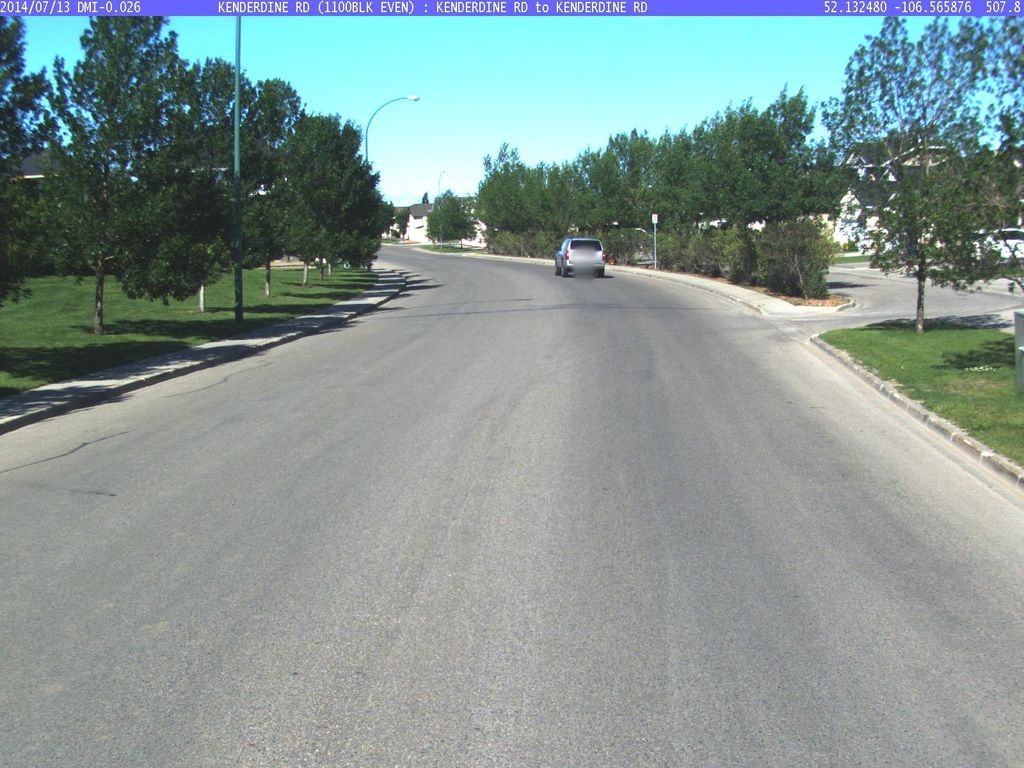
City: saskatoon